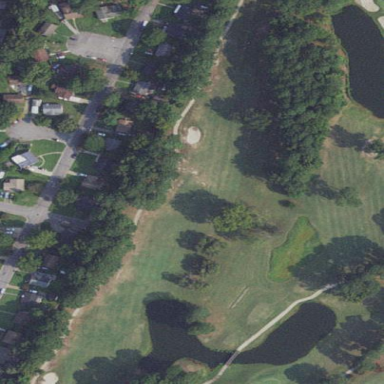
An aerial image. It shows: Golf fairway surrounded by grass.